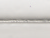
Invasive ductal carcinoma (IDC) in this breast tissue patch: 0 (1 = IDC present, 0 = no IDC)